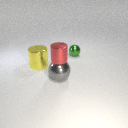
large yellow metal cylinder behind large gray metal sphere